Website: lowes
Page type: billing-address
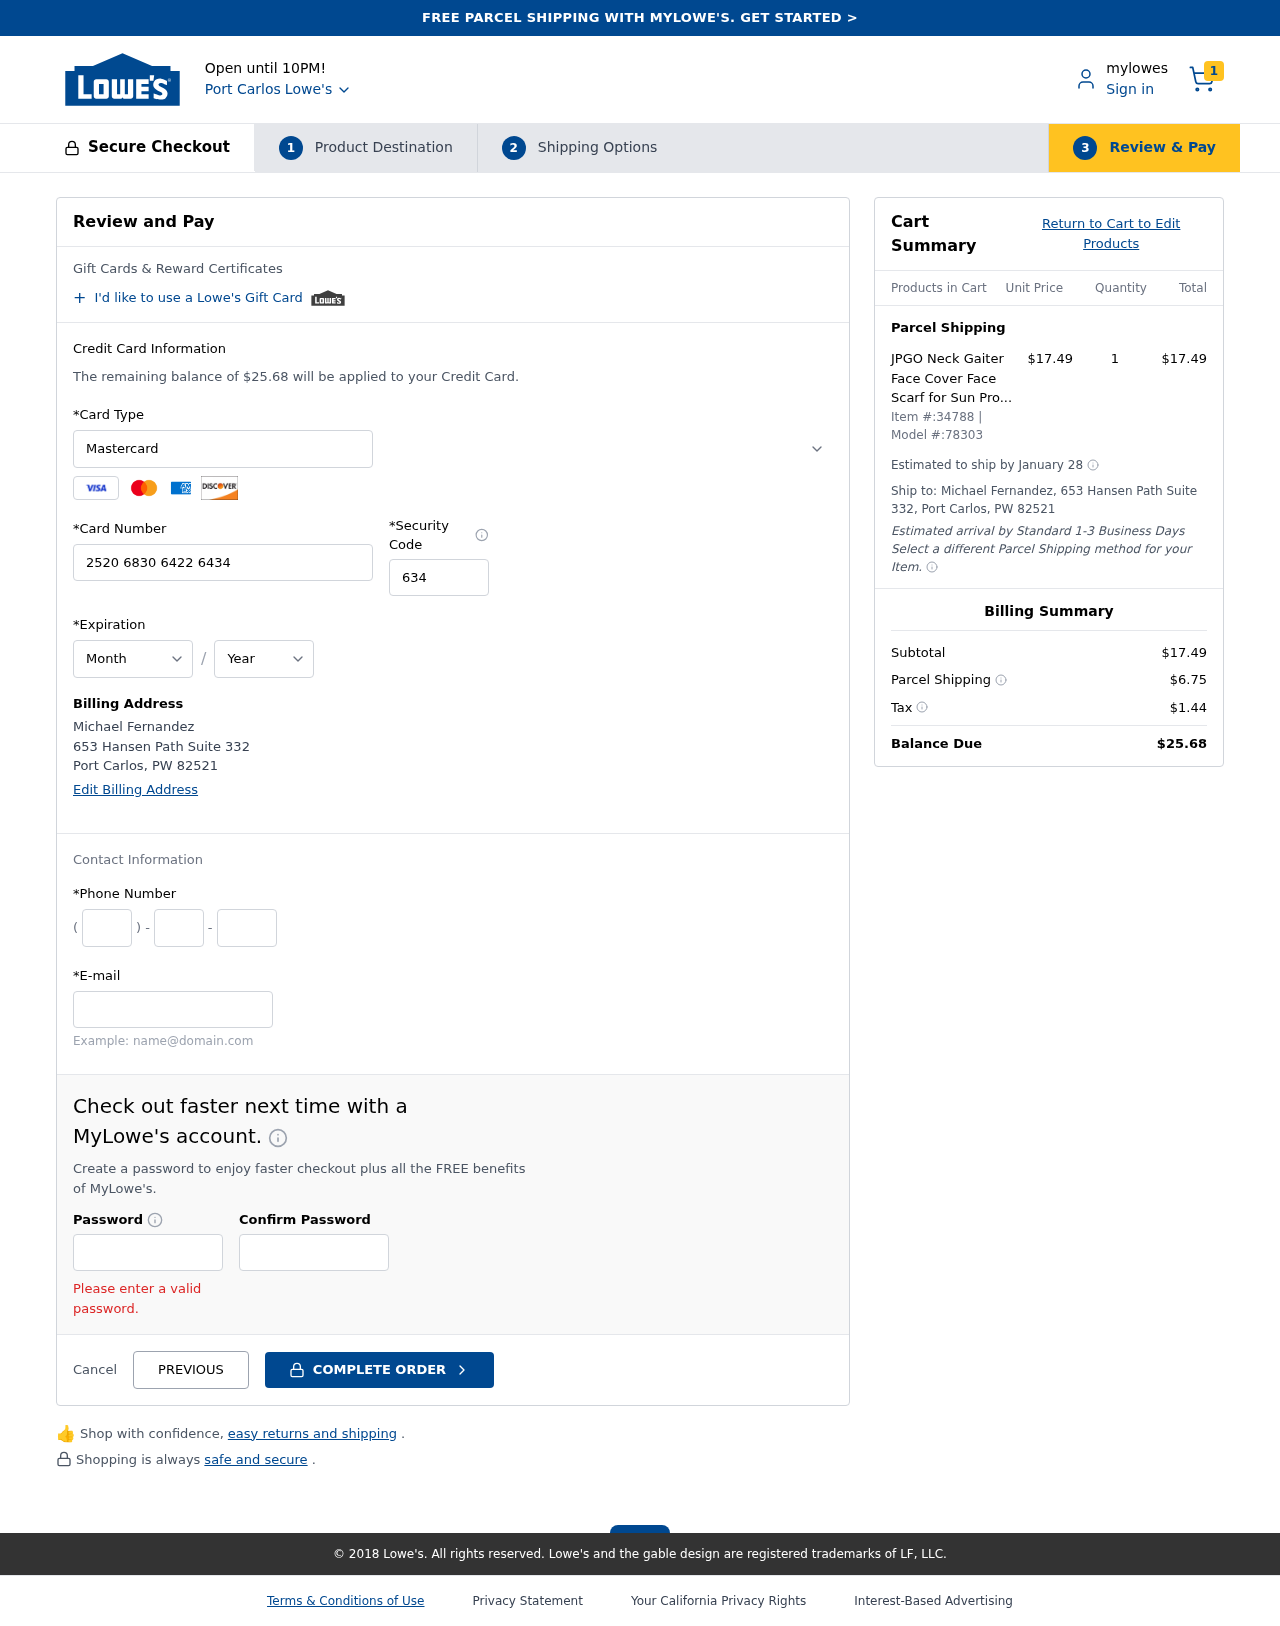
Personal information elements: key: PII_CARD_CVV
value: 634
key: PII_CARD_EXPIRY_MONTH
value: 01
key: PII_CARD_EXPIRY_YEAR
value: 30
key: PII_CARD_NUMBER
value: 2520 6830 6422 6434
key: PII_CARD_TYPE
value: Mastercard
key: PII_CITY
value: Port Carlos
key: PII_CITY_STATE_ZIP
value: Port Carlos, PW 82521
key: PII_EMAIL
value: mfernandez@yahoo.com
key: PII_FULLNAME
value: Michael Fernandez
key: PII_PHONE_AREA
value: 462
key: PII_PHONE_PREFIX
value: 407
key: PII_PHONE_SUFFIX
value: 7329
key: PII_STREET
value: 653 Hansen Path Suite 332
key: PII_FULLNAME2
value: Michael Fernandez
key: PII_STATE
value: PW
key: PII_STATE_ABBR
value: PW
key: PII_POSTCODE
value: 82521
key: PII_POSTCODE_FULL
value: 82521
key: PII_CITY_STATE
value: Port Carlos, PW
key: PII_POSTCODE_NUMERIC
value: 82521
Product elements: key: PRODUCT1_NAME
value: JPGO Neck Gaiter Face Cover Face Scarf for Sun Protection Washable Reusable Balaclava Bandana 1 Piec
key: PRODUCT1_PRICE
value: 17.49
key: PRODUCT1_QUANTITY
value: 1
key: PRODUCT_ITEM_NUMBER
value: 34788
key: PRODUCT_MODEL_NUMBER
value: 78303
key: PRODUCT1_LINE_TOTAL
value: $17.49
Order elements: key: ORDER_NUM_ITEMS
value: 1
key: ORDER_TOTAL
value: $25.68
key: ORDER_SHIPPING_DATE
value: January 28
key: ORDER_SUBTOTAL
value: $17.49
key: ORDER_SHIPPING_COST
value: $6.75
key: ORDER_TAX
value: $1.44